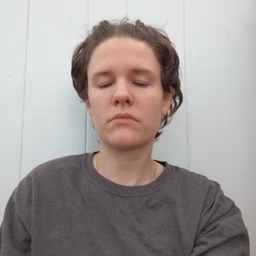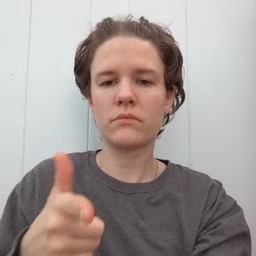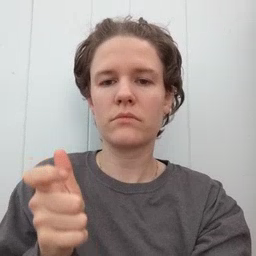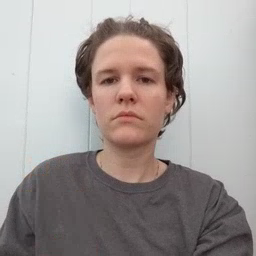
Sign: fast